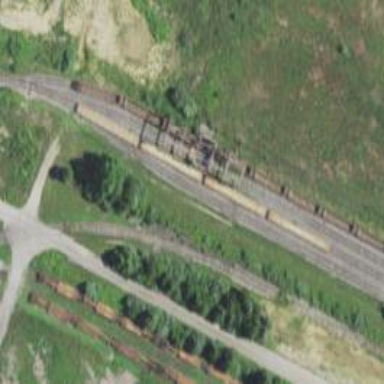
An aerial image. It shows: Abandoned railway spur.